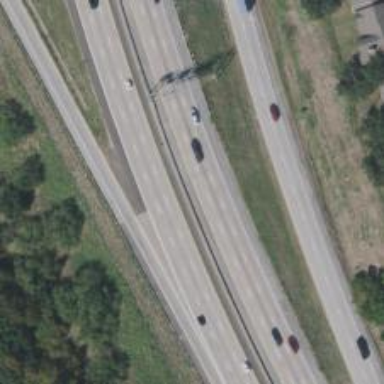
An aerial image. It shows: Motorway.